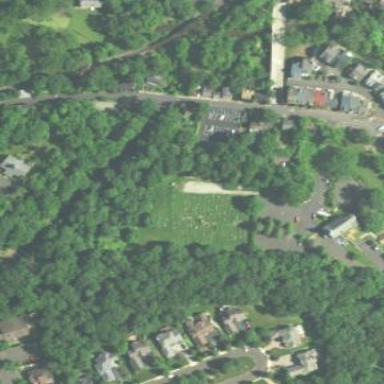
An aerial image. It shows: Cemetery.